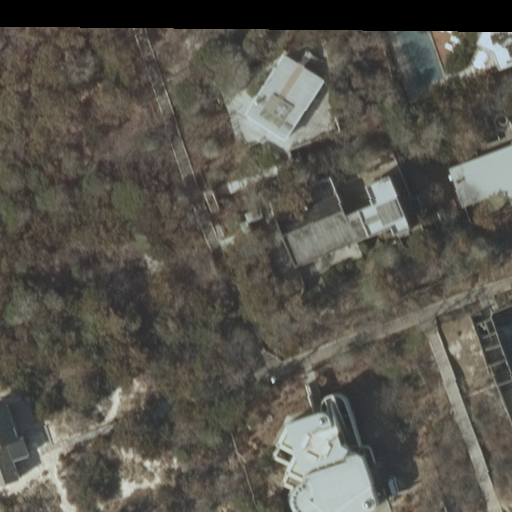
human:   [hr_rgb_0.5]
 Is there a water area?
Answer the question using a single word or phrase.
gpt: no

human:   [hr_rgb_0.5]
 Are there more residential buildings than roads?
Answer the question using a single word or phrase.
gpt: yes

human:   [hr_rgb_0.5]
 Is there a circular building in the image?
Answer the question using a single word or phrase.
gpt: no

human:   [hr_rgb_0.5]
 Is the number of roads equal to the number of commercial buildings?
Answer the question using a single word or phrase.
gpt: no

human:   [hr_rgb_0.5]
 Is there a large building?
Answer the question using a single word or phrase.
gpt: yes

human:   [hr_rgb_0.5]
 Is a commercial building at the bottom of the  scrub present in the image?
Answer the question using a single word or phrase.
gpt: no

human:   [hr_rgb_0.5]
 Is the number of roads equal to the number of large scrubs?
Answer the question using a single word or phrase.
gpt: no

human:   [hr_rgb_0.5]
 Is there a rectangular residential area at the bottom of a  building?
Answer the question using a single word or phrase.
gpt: no

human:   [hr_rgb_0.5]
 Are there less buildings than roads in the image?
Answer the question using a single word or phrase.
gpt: no

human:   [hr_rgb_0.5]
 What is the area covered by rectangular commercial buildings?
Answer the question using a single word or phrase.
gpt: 0m2

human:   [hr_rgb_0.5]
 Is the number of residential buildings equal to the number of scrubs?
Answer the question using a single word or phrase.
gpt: no

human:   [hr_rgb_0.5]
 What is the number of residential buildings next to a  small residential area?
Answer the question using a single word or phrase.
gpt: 0

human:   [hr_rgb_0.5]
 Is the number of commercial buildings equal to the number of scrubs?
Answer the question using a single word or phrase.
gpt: no

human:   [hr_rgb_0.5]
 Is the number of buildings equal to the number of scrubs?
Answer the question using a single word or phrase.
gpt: no

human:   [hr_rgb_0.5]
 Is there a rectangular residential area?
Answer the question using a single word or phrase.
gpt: yes

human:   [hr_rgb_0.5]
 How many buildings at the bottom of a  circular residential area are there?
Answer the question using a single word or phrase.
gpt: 0

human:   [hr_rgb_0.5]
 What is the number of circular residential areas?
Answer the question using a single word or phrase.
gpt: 0

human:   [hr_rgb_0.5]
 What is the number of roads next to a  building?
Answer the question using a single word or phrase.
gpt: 3

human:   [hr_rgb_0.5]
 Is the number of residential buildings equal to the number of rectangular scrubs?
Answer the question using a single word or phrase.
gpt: no

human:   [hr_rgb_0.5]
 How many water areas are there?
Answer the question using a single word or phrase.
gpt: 0

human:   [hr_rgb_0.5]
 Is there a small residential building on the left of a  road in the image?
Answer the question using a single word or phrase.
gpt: no

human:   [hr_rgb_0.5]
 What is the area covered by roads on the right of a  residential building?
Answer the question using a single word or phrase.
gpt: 0m2

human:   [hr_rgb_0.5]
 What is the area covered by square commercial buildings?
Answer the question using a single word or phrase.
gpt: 0m2

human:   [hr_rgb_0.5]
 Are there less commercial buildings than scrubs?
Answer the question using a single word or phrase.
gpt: yes

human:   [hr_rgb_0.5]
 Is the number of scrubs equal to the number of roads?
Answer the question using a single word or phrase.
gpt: no

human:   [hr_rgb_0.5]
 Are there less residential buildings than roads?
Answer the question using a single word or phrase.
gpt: no

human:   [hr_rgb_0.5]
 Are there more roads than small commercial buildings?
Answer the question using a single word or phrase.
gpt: yes

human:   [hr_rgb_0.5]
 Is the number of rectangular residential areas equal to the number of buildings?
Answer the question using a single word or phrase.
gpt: no

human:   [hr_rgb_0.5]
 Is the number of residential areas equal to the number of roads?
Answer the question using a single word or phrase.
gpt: no

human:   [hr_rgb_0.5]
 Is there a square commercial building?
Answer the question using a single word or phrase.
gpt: no

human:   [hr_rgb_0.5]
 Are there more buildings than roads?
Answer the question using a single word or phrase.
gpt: yes

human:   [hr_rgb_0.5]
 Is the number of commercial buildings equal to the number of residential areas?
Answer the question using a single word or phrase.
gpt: no

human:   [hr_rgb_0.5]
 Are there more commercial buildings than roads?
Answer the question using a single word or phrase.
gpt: no

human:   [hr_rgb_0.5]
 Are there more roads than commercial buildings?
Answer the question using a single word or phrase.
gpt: yes

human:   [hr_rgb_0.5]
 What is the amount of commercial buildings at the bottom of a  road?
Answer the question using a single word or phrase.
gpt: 0

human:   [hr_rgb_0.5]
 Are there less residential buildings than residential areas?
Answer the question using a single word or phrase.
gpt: no